二年级 · 算术
一画、填一填。
第一行:

第二行:

第二行是第一行的 4 倍, 第二行有个。
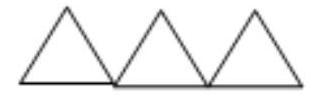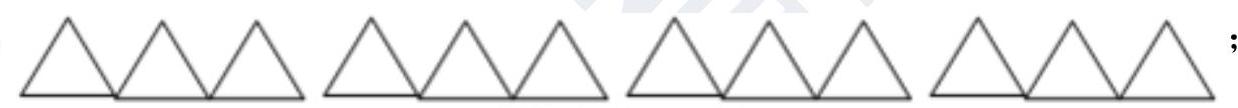
答案:
12